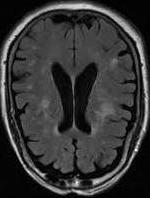
Label: notumor